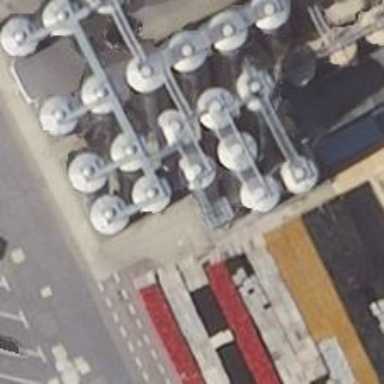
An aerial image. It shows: Storage tank that is man-made.